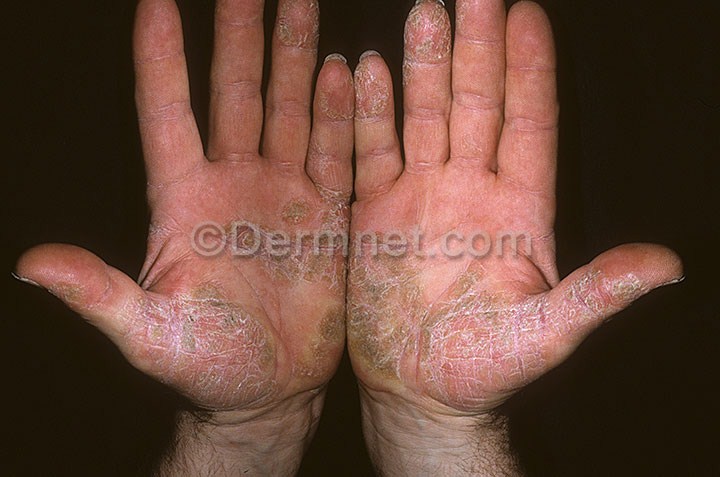
Disease: Psoriasis pictures Lichen Planus and related diseases